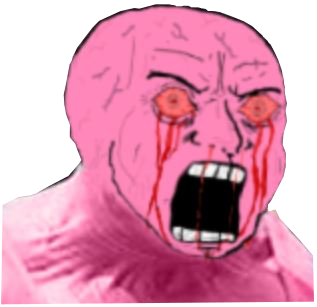
Label: 5_Rage